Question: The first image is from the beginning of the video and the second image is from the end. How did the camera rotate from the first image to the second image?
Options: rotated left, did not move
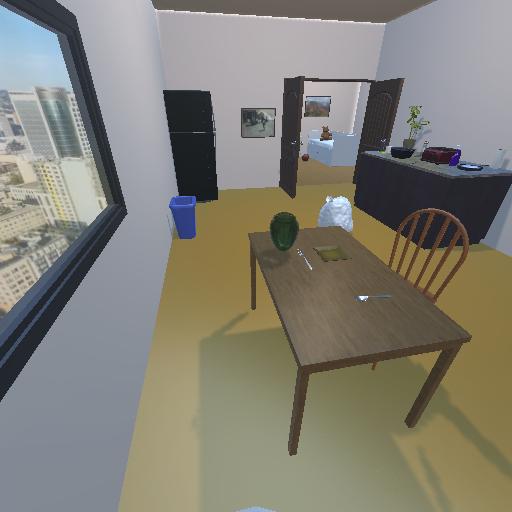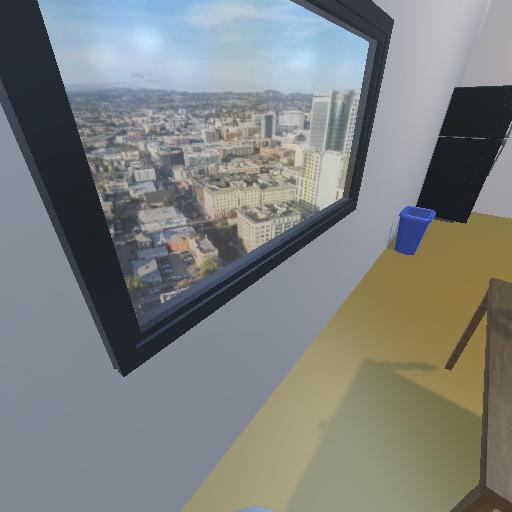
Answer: rotated left